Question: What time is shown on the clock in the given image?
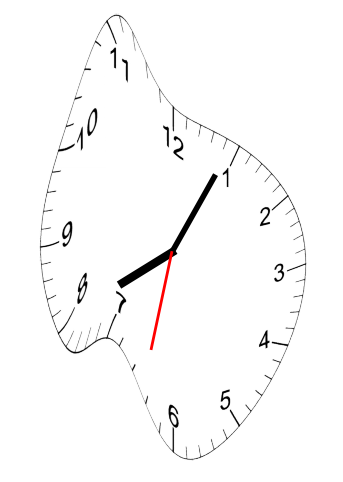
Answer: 08:04:32